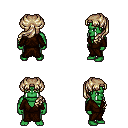
a pixel art fantasy rpg character, male body template, orc, green skin, brown robe, teal pants, white blonde princess hairstyle, four views (front, back, left, right), 2x2 character sprite sheet, small pixel art, hard edges, no anti-aliasing